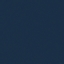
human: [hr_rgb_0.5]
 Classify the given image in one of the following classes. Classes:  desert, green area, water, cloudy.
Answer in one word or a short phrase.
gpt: water